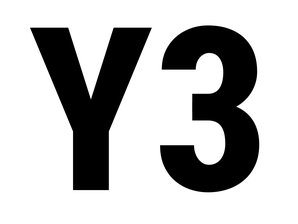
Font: Roboto_Condensed_ExtraBold